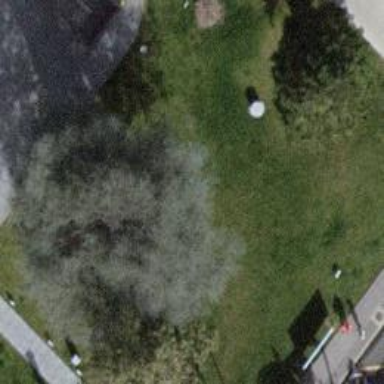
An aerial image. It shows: Evergreen tree with needle-leaved leaves.